Aerial crown-view tile of a tropical tree (Barro Colorado Island, Panama), acquired 20250915:
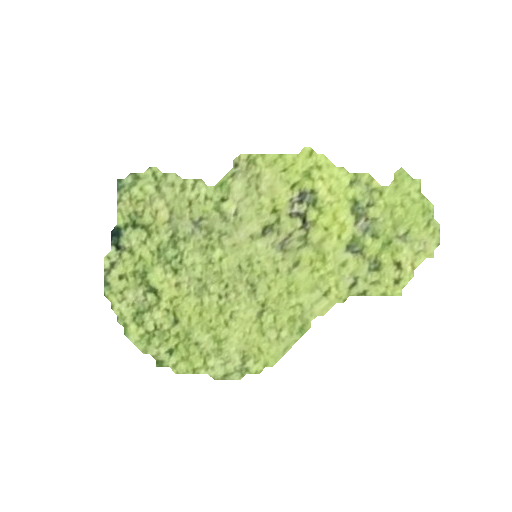
Species: Tabebuia rosea
GBIF accepted scientific name: Tabebuia rosea
Crown area: 75.817 m²